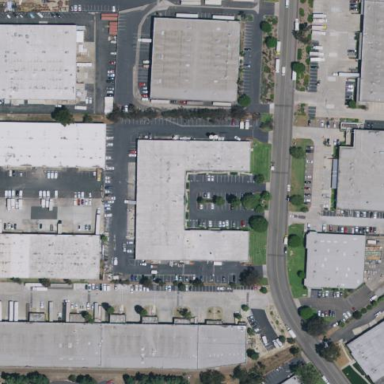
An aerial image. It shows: Industrial building.